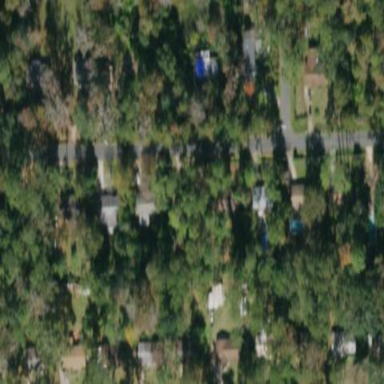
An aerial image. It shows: Single-family residential area.